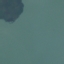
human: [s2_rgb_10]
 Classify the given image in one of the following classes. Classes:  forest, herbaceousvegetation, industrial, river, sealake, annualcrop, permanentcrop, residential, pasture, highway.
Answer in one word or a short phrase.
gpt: SeaLake